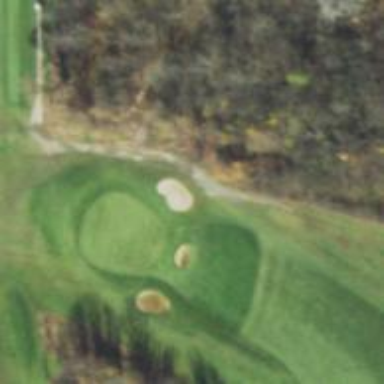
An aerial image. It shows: View of golf hole.